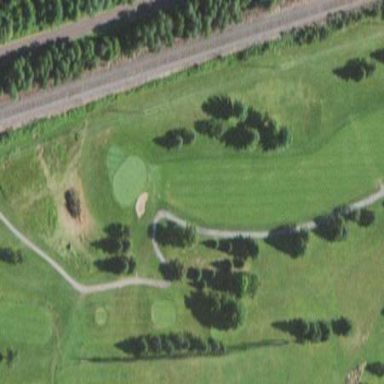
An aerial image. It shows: Grassy area designated as golf fairway.